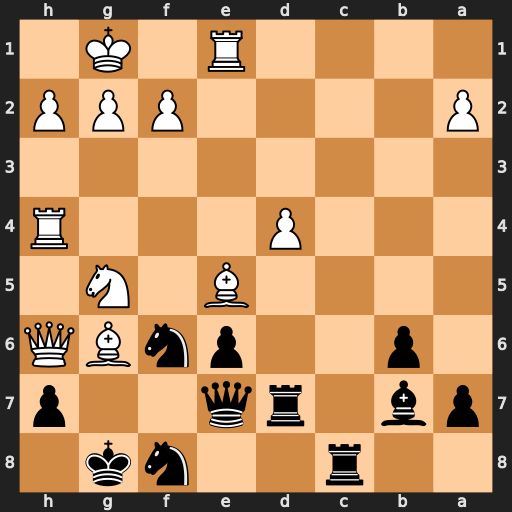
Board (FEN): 2r2nk1/pb1rq2p/1p2pnBQ/4B1N1/3P3R/8/P4PPP/4R1K1
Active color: b
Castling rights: -
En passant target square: -
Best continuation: Nxg6 Bxf6 Qxf6